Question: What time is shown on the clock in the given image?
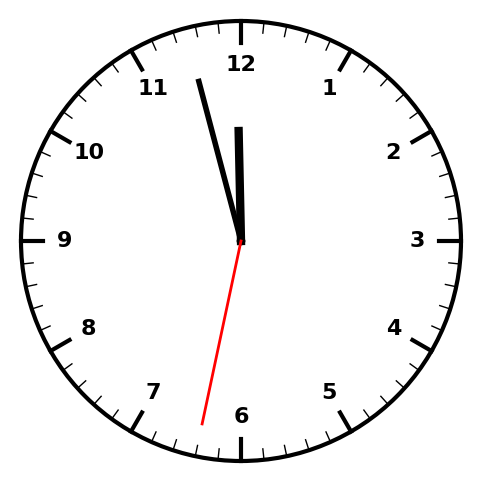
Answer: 11:57:32